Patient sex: F
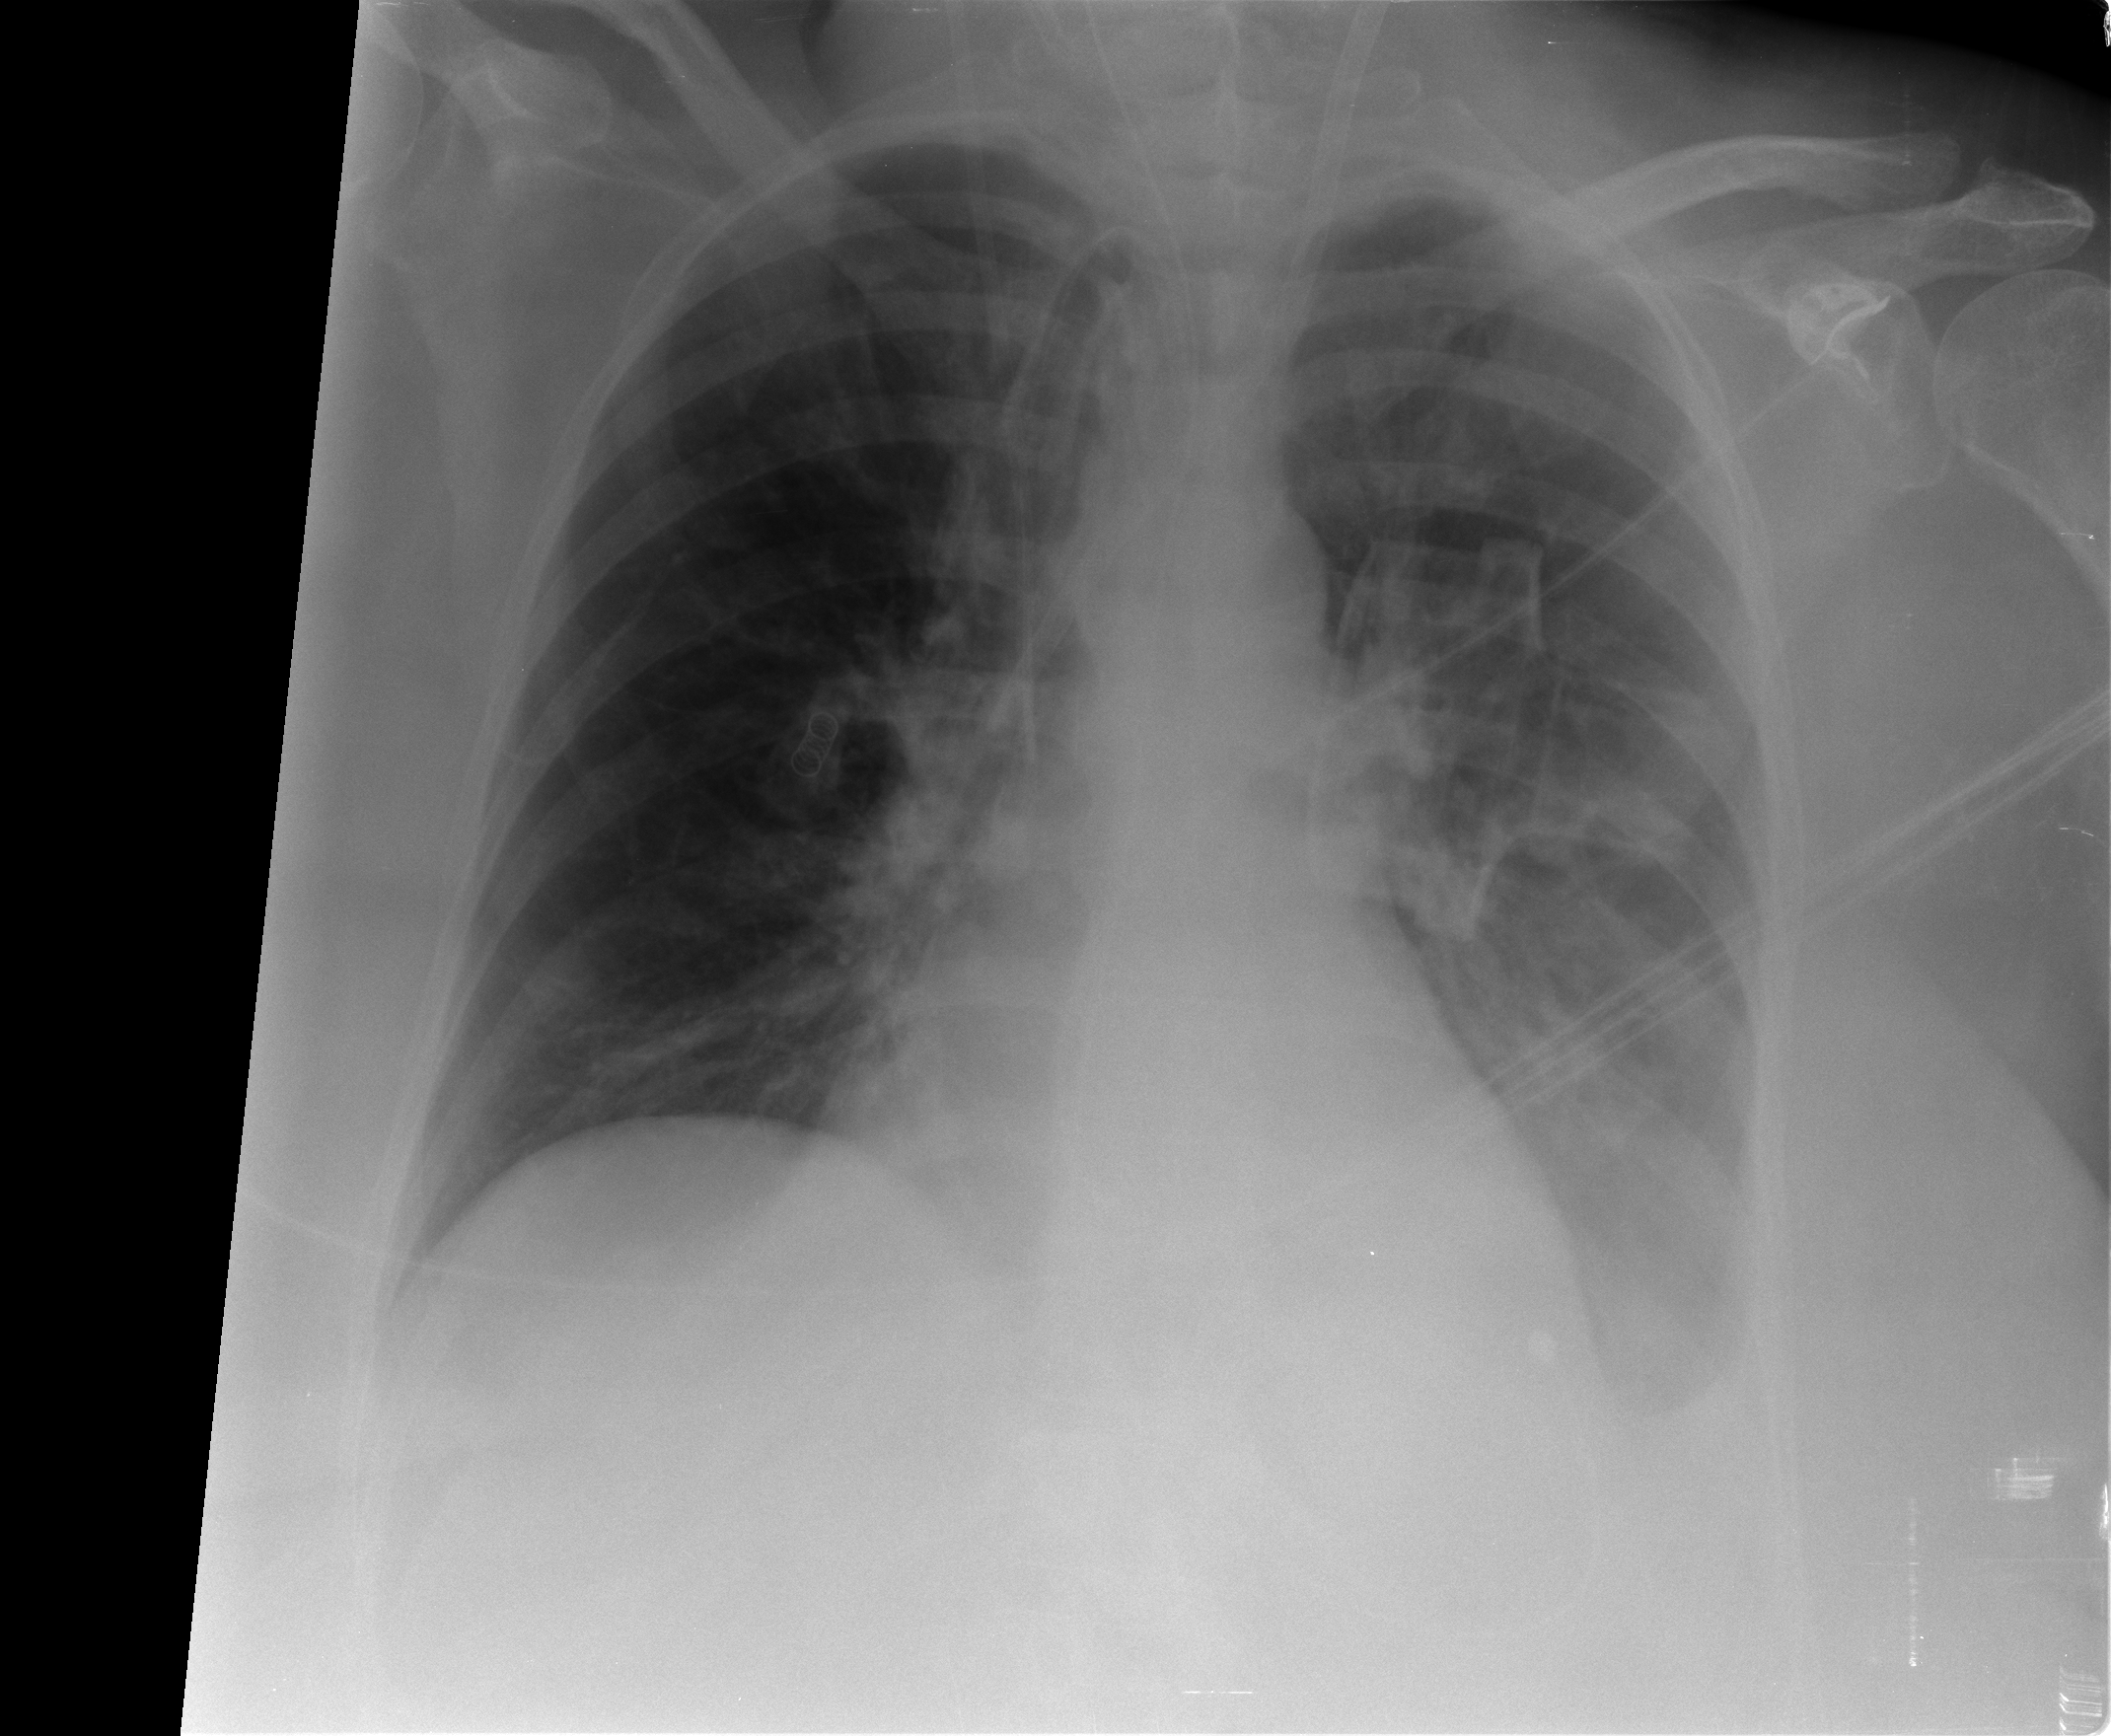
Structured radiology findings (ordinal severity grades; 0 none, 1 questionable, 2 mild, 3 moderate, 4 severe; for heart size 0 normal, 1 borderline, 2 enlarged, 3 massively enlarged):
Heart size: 1
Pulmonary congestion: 0
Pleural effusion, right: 0
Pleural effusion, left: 3
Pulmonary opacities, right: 1
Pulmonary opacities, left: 0
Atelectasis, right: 1
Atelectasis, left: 2